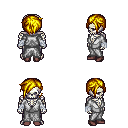
a pixel art fantasy rpg character, male body template, skeleton, white robe, metal pants, blonde pixie cut hairstyle, white cloth bandages, maroon shoes, four views (front, back, left, right), 2x2 character sprite sheet, small pixel art, hard edges, no anti-aliasing